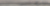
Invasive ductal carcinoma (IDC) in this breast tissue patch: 0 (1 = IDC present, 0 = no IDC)